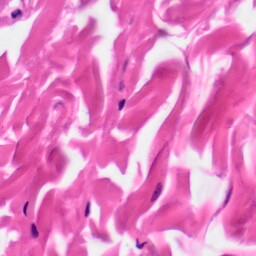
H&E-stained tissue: Skin